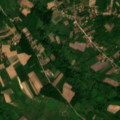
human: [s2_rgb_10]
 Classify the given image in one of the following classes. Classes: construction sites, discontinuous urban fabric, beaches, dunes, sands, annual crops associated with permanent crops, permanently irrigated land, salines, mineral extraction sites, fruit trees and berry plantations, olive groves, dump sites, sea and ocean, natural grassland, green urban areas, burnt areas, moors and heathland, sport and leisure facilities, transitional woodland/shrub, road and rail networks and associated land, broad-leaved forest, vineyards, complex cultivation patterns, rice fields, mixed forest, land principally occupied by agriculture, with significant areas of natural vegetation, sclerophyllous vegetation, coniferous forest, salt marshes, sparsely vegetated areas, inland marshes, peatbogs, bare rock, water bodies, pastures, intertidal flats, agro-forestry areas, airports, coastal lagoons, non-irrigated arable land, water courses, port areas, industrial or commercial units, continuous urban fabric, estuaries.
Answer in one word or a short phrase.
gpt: complex cultivation patterns, land principally occupied by agriculture, with significant areas of natural vegetation